Question: Where does the of (loaded) projects / websites is saved?
I have a solution which has some unloaded projects while the website is loaded
Of course I can right click and but , I want to now this [unavailable or available] info is saved?

I've been looking in the 'sln', there is no difference (beyond compare) between loaded one and unloaded one.
Also in 'Websites.xml', there is no such difference
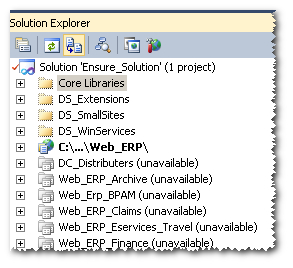
Answer: The suo file stands for "solution user object" (it's a guess).
It's a per-user container of solution settings.
You can safely delete it, but you will lose some other non important things, like breakpoints, and so on.
In most VCS, this file is in the standard exclusion list, as it should remain specific for each user. This is the evidence you can safely delete it.